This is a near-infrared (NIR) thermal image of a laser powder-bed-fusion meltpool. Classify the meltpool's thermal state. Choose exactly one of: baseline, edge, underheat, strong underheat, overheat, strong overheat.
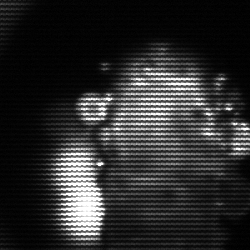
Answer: strong underheat